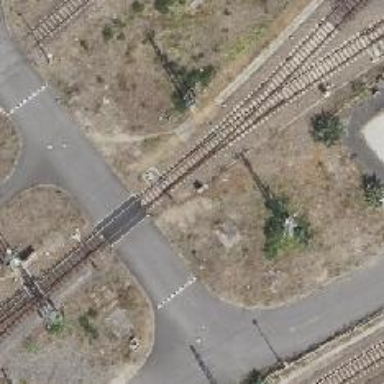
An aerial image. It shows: Railway switch in outer curved configuration.